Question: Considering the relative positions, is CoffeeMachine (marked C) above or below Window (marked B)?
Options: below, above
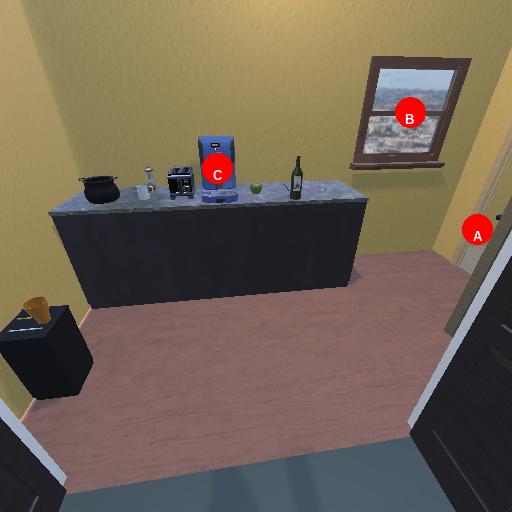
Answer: below